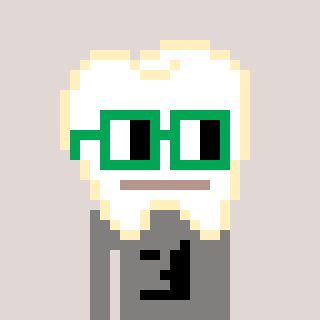
a pixel art character with square green glasses, a tooth-shaped head and a bluegrey-colored body on a warm background